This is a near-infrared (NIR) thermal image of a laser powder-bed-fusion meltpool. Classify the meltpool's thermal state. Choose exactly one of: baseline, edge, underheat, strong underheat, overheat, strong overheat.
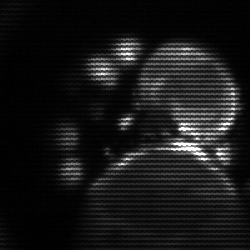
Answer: edge